Question: I'd like to have a table that has the text in the middle of a cell. But the text inside the cell and the heading all need to be left or right aligned to the other text in the other cells.
The reason I need the text in the center of the cell is because some of the table cells get highlighted and it looks a bit silly having the text sitting on the edge.
Have a look at the image below to see what I mean:

Here's a JSfiddle:
<URL>
Here's the code:
'''
<!DOCTYPE html>
<html>
<head>
<meta charset="UTF-8">
<title>$1</title>
</head>
<style type="text/css">
'''
'''
table {
max-width: 100%;
background-color: white;
}
th {
text-align: left;
}
.table {
width: 100%;
margin-bottom: 10px;
}
.table > thead > tr > th,
.table > thead > tr > td,
.table > tbody > tr > th,
.table > tbody > tr > td,
.table > tfoot > tr > th,
.table > tfoot > tr > td {
padding: 20px;
line-height: 20px;
vertical-align: top;
border-top: 1px solid black;
}
.table > thead > tr > th {
vertical-align: bottom;
border-bottom: 2px solid black;
}
.table > caption + thead > tr:first-child > th,
.table > caption + thead > tr:first-child > td,
.table > colgroup + thead > tr:first-child > th,
.table > colgroup + thead > tr:first-child > td,
.table > thead:first-child > tr:first-child > th,
.table > thead:first-child > tr:first-child > td {
border-top: 0;
}
.table > tbody + tbody {
border-top: 2px solid black;
}
.table .table {
background-color: white;
}
.table-condensed > thead > tr > th,
.table-condensed > thead > tr > td,
.table-condensed > tbody > tr > th,
.table-condensed > tbody > tr > td,
.table-condensed > tfoot > tr > th,
.table-condensed > tfoot > tr > td {
padding: 10px;
}
.table-bordered {
border: 1px solid black;
}
.table-bordered > thead > tr > th,
.table-bordered > thead > tr > td,
.table-bordered > tbody > tr > th,
.table-bordered > tbody > tr > td,
.table-bordered > tfoot > tr > th,
.table-bordered > tfoot > tr > td {
border: 1px solid black;
}
.table-bordered > thead > tr > th,
.table-bordered > thead > tr > td {
border-bottom-width: 2px;
}
.table-striped > tbody > tr:nth-child(odd) > td,
.table-striped > tbody > tr:nth-child(odd) > th {
background-color: green;
}
.table-hover > tbody > tr:hover > td,
.table-hover > tbody > tr:hover > th {
background-color: orange;
}
table col[class*="col-"] {
position: static;
float: none;
display: table-column;
}
table td[class*="col-"],
table th[class*="col-"] {
position: static;
float: none;
display: table-cell;
}
'''
'''
.table-number {
text-align: left;
font-weight: 600;
font-size: 14px;
color: #545454;
}
.table-heading {
text-align: left;
color: red;
font-size: 30px;
}
table.table {
margin-top: 20px;
color: #3c3c3c;
table-layout: fixed;
}
table.table thead tr th {
text-align: center;
font-weight: 400;
}
table.table tbody tr td {
border: none;
color: #989898;
border-top: none;
line-height: 2;
}
table.table tbody tr td:first-child {
color: #000;
text-align: right;
}
table.table tbody tr td.num, table.table tbody tr td.perc, table.table tbody tr td.curr {
font-family: "Roboto";
font-weight: 400;
text-align: center;
}
table.table tbody tr td.num.highlight, table.table tbody tr td.perc.highlight, table.table tbody tr td.curr.highlight {
background-color: #ff8080;
text-shadow: 0.5px 0.866px 1px rgba(0, 0, 0, 0.25);
color: #FFF;
}
table.table tbody tr td.num.highlight-alt, table.table tbody tr td.perc.highlight-alt, table.table tbody tr td.curr.highlight-alt {
background-color: #8080ff;
text-shadow: 0.5px 0.866px 1px rgba(0, 0, 0, 0.25);
color: #FFF;
}
</style>
<div class="table-container">
<div class="table-number">Table 1:</div>
<div class="table-heading">Developed world tobacco industry: <PHONE></div>
<table class="table">
<thead>
<tr>
<th></th>
<th>Volume p.a.</th>
<th>Real price p.a.</th>
<th>Real revenue p.a.</th>
<th>Real GDP p.a.</th>
<th>Period</th>
</tr>
</thead>
<tbody>
<tr>
<td>United States</td>
<td class="perc">-1.5%</td>
<td class="perc">3.4%</td>
<td class="perc">1.9%</td>
<td class="perc">2.8%</td>
<td class="num">1,973</td>
</tr>
<tr>
<td>Australia</td>
<td class="perc">-1.9%</td>
<td class="curr highlight">$9,999.00</td>
<td class="curr">R5,000.00</td>
<td class="curr">R5,000.00</td>
<td class="num">1,973</td>
</tr>
<tr>
<td>UK</td>
<td class="perc">-1.0%</td>
<td class="perc">3.0%</td>
<td class="perc">1.3%</td>
<td class="perc highlight-alt">2.0%</td>
<td class="num">1,988</td>
</tr>
<tr>
<td>Average</td>
<td class="perc highlight">-1.4%</td>
<td class="perc highlight">3.6%</td>
<td class="perc">1.8%</td>
<td class="perc">2.7%</td>
<td class="num">0</td>
</tr>
</tbody>
</table>
</div>
</body>
</html>
'''
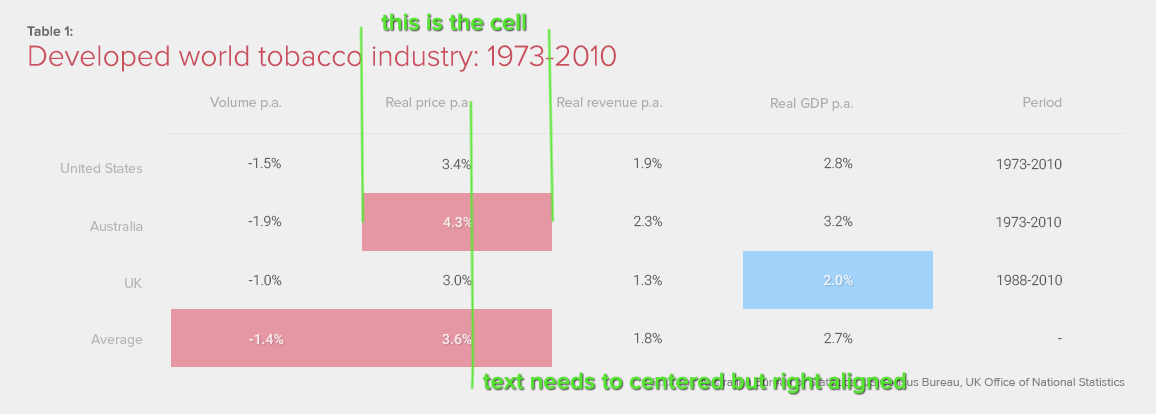
Answer: try
'''
table.table tbody tr td.perc, table.table tbody tr th,
table.table tbody tr td.num, table.table tbody tr td.curr {
text-align: right;
padding-right: 5%;
}
'''
<URL>